Interaction volume radius: 5 \u00c5
Interaction volume height: 35 \u00c5
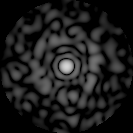
Disorder parameter: 0.8283